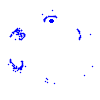
Particle: pion